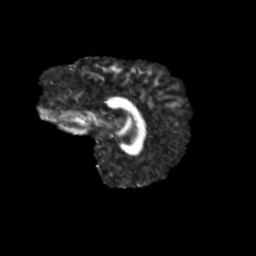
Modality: FA
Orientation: sagittal
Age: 11
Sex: male
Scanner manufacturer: siemens
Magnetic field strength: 3 T
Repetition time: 3.8 s
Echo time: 0.07 s